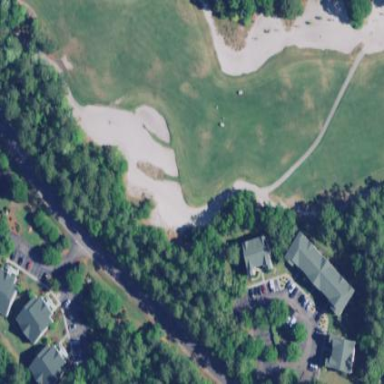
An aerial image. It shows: Sand bunker on golf course.